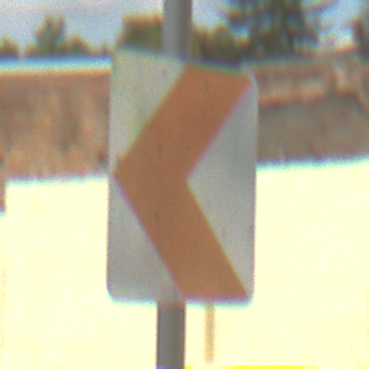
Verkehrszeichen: RichtungstafelnInKurvenKleinRechts
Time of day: Midday
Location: Outdoor (Suburban)
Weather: PartlyCloudy
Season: NotSpecified
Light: Natural